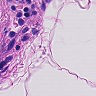
Metastatic tissue present: no